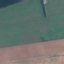
Label: AnnualCrop